Breast ultrasound image
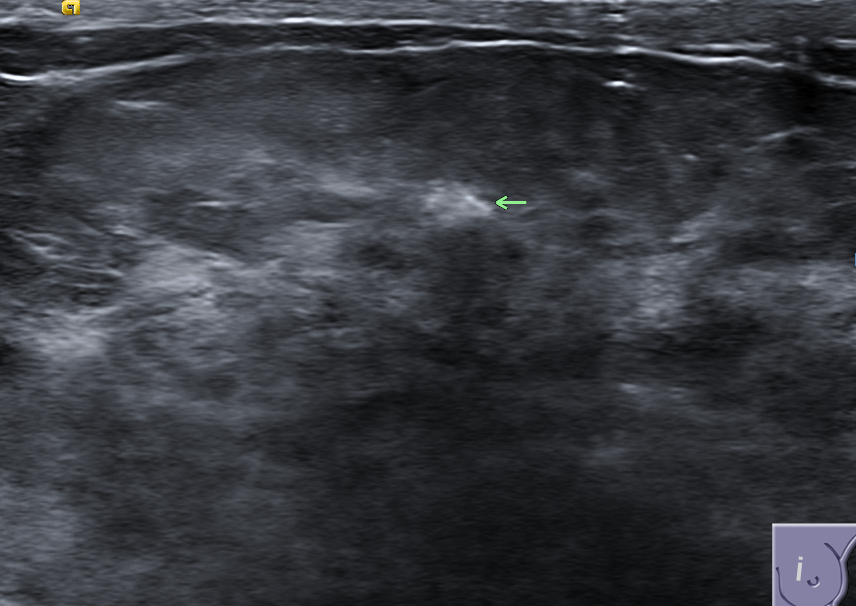
Diagnosis: normal